Question:
: after updating the support library and using Toolbars, the overflow menu button is always showing on devices with and without hardware menu button
: I want the overflow menu button to show only when the device has no hardware menu button
menu.xml
'''
<menu xmlns:android="http://schemas.android.com/apk/res/android"
xmlns:app="http://schemas.android.com/apk/res-auto" >
<item
android:id="@+id/action_settings"
app:showAsAction="never"
android:title="@string/action_settings"/>
<item
android:id="@+id/import_data"
app:showAsAction="never"
android:title="@string/import_data"/>
'''
in the activity (ActionBarActivity)
'''
@Override
public boolean onCreateOptionsMenu(Menu menu) {
// Inflate the menu; this adds items to the action bar if it is present.
getMenuInflater().inflate(R.menu.main, menu);
return true;
}
'''
and in onCreate : setSupportActionBar(mToolbar);
Help would be appreciated!
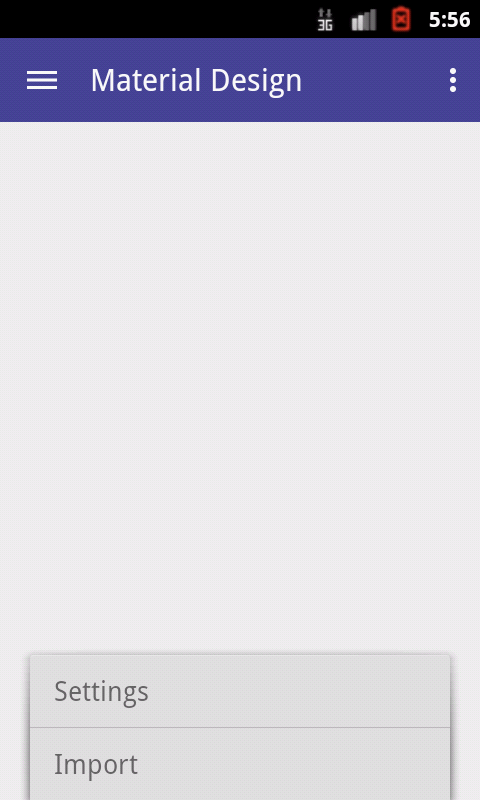
Answer: I found the solution to my problem:
1- don't call 'setSupportActionBar(mToolbar);' any more, instead use Toolbar directly
2- check if device has a hardware menu button by calling
'ViewConfigurationCompat.hasPermanentMenuKey(ViewConfiguration.get(getApplicationContext()));' :
3- if device has menu button i return true on in 'onCreateOptionsMenu',
else i inflate the menu in the Toolbar